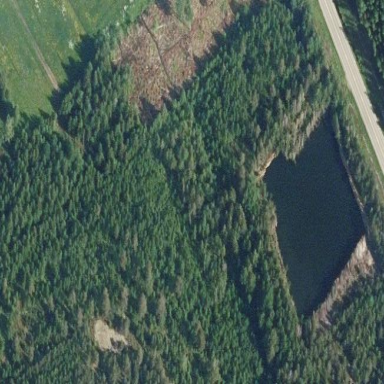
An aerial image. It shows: Mixed woodland area with various types of leaves.